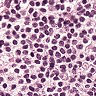
Metastatic tissue present: no